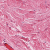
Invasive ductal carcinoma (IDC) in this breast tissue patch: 0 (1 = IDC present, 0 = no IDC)